Field crop: tomato
Growth stage: 2
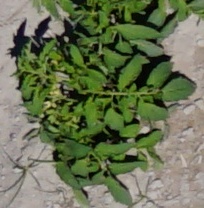
Species: tomato